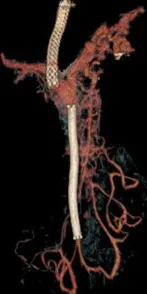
TIPS placement; CT angiography after TIPS.
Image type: radiology (ct)